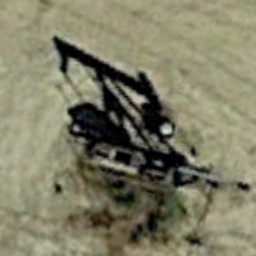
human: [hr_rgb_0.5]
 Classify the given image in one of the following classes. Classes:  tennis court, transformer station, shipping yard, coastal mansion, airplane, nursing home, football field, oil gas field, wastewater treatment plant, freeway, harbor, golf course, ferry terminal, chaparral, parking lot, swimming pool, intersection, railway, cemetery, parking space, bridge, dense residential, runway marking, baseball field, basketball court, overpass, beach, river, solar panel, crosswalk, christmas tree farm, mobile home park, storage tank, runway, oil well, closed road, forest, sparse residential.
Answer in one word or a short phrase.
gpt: oil well